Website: crate-barrel
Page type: payment
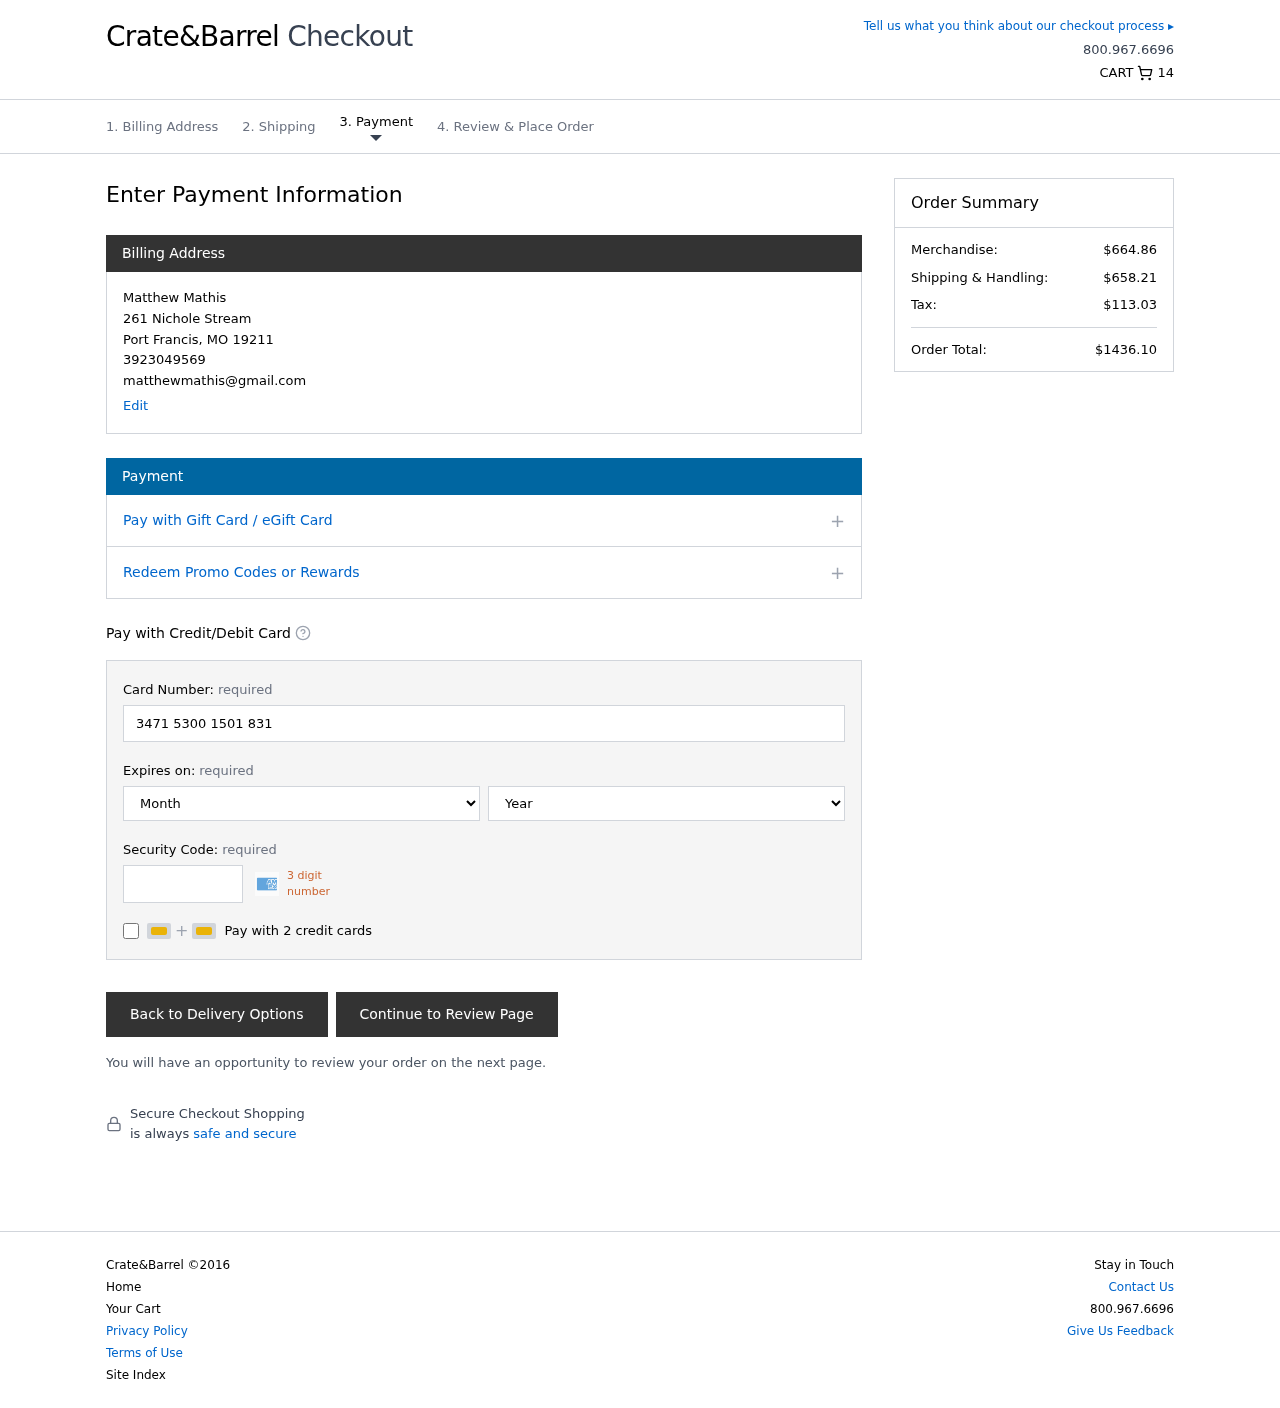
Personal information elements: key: PII_CARD_CVV
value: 9000
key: PII_CARD_EXPIRY_MONTH
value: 12
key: PII_CARD_EXPIRY_YEAR
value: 27
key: PII_CARD_NUMBER
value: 3471 5300 1501 831
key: PII_CITY
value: Port Francis
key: PII_EMAIL
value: matthewmathis@gmail.com
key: PII_FULLNAME
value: Matthew Mathis
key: PII_PHONE
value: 3923049569
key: PII_POSTCODE
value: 19211
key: PII_STATE_ABBR
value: MO
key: PII_STREET
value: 261 Nichole Stream
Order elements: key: ORDER_NUM_ITEMS
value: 14
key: ORDER_SUBTOTAL
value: $664.86
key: ORDER_SHIPPING_COST
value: $658.21
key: ORDER_TAX
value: $113.03
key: ORDER_TOTAL
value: $1436.10